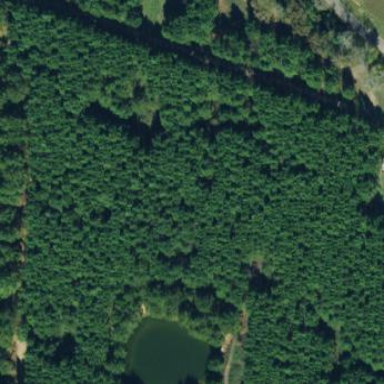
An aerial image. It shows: Evergreen forest with needle-leaved trees.